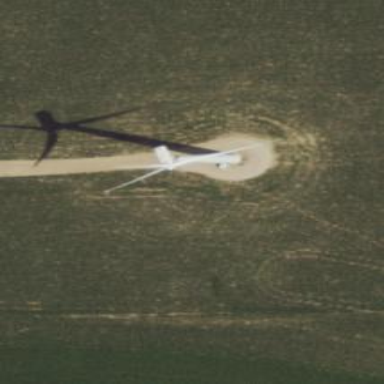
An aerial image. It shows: Wind generator powered by horizontal-axis wind turbine.